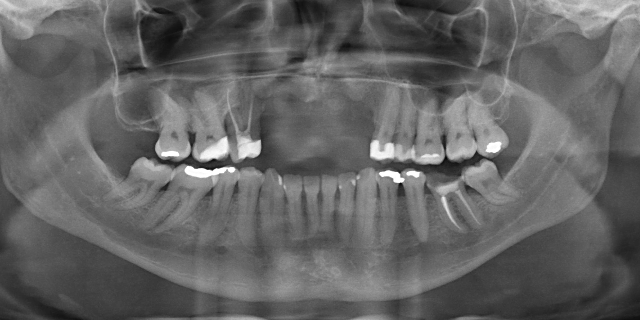
adult